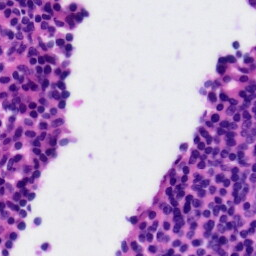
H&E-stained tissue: Tonsil